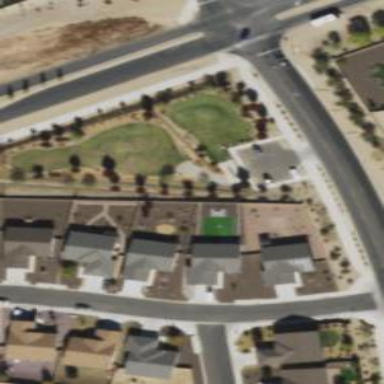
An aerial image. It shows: Dog park for leisure land.